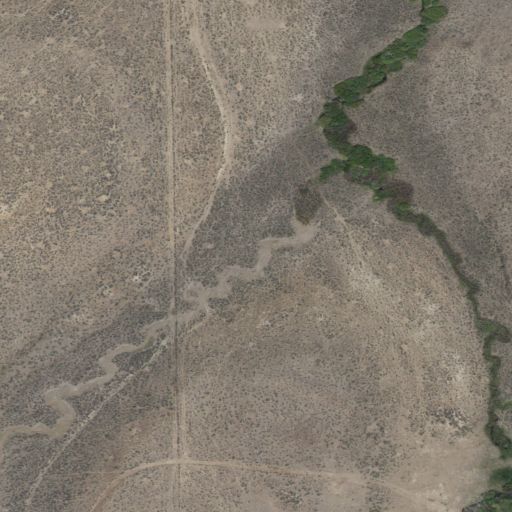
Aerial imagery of valley in Idaho named Rattlesnake Draw containing shrub, woody wetlands, and grassland